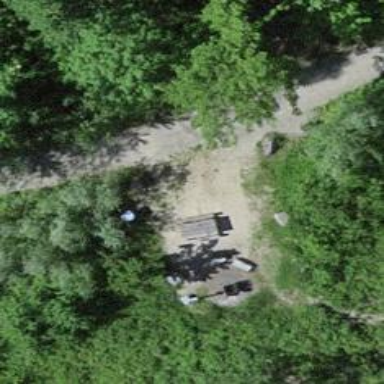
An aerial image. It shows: Picnic table located in leisure land area.